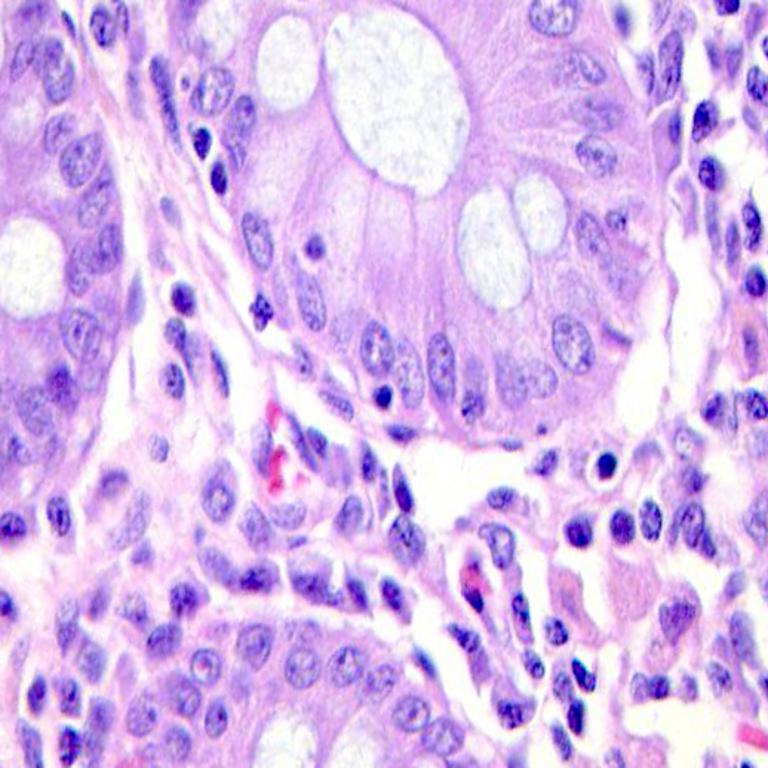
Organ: colon
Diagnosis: benign